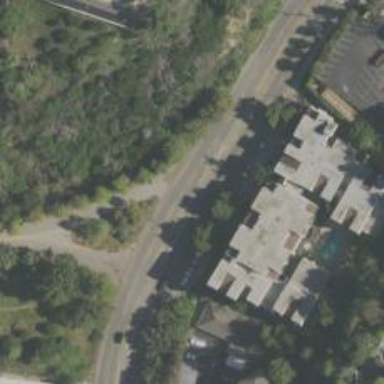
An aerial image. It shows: Secondary road surrounded by residential properties.